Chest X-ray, AP view. Patient: 52 years old, sex M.
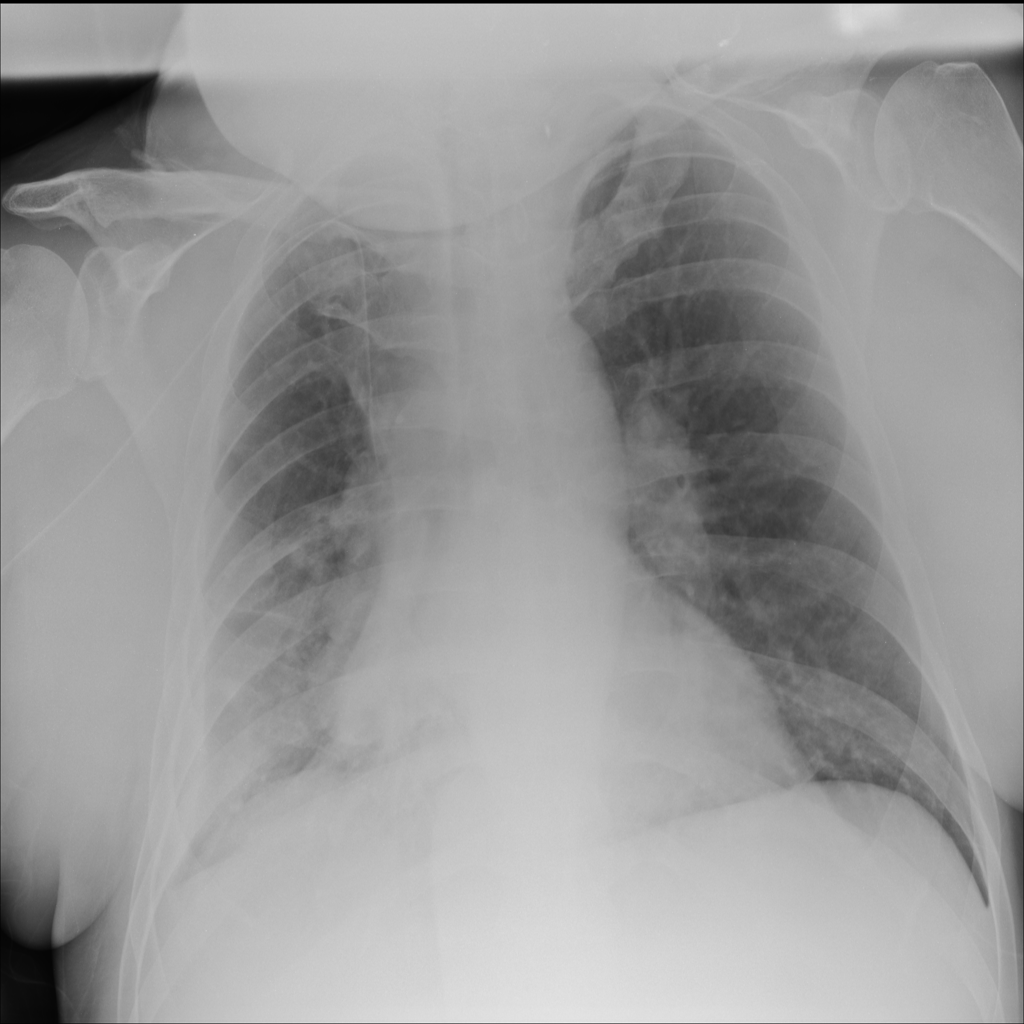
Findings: No Finding